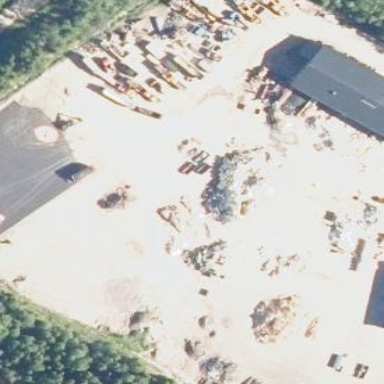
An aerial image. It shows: Industrial area designated as scrap yard.